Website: apple
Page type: billing-address
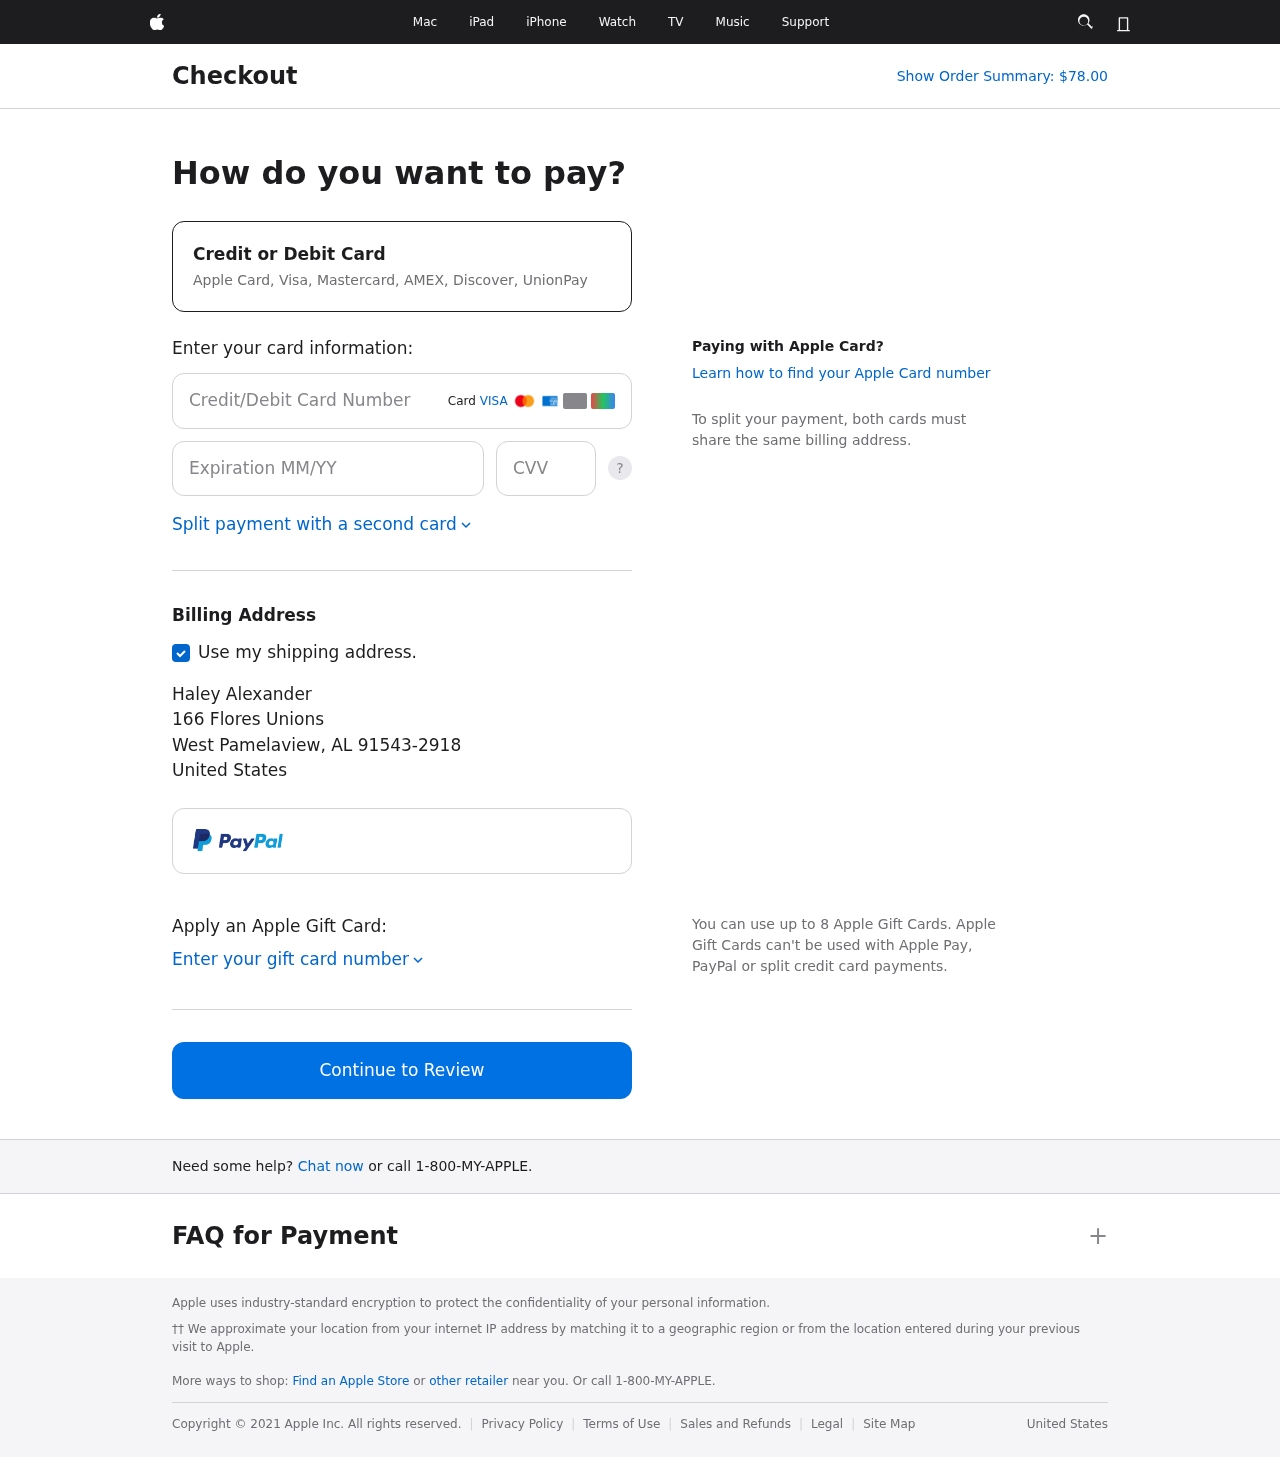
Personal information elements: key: PII_CARD_CVV
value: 745
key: PII_CARD_EXPIRY
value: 12/28
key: PII_CARD_NUMBER
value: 6573 7981 3434 0903
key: PII_CITY
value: West Pamelaview
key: PII_COUNTRY
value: United States
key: PII_FULLNAME
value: Haley Alexander
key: PII_POSTCODE_FULL
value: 91543-2918
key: PII_STATE_ABBR
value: AL
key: PII_STREET
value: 166 Flores Unions
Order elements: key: ORDER_TOTAL
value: Show Order Summary: $78.00